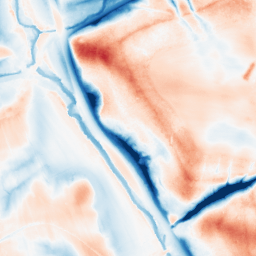
Category: edge_preserving
Decomposition family: guided
Decomposition parameters: radius: 16
eps: 0.1
Upsampling method: quadratic
Upsampling parameters: scale: 8
Upsampling scale: 8